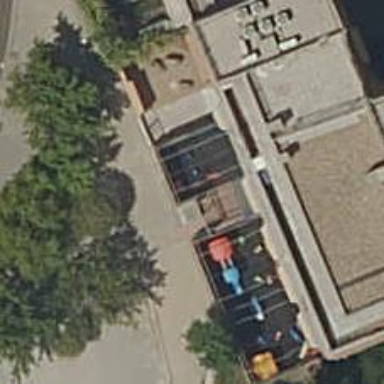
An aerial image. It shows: Kindergarten.